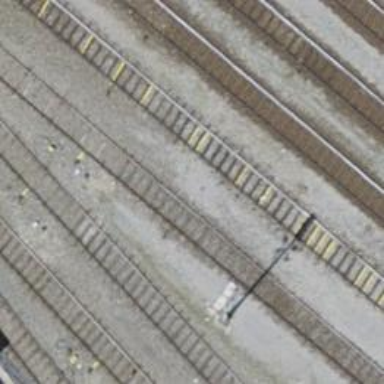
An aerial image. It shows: Rail yard with electrified rails and single track.